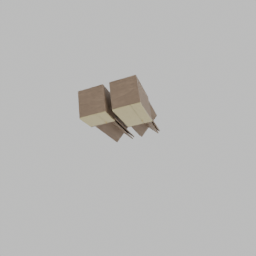
Label: furniture